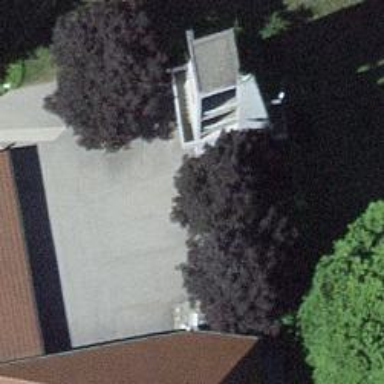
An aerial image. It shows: Building with ridged roof.